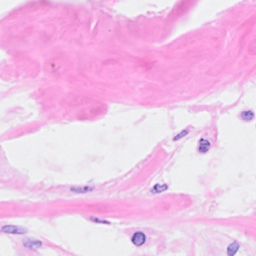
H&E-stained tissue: Breast